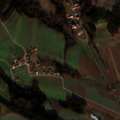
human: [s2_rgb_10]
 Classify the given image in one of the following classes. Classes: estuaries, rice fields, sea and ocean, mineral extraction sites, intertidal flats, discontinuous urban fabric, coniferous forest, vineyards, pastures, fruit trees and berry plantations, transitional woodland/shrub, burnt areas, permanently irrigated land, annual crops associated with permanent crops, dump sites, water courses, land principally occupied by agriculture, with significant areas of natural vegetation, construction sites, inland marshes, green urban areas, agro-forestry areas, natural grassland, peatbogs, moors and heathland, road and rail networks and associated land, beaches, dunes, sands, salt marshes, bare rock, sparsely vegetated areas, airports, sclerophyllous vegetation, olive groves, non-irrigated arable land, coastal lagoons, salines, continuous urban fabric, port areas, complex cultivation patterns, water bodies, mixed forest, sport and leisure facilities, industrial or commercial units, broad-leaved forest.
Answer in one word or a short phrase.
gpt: discontinuous urban fabric, non-irrigated arable land, mixed forest